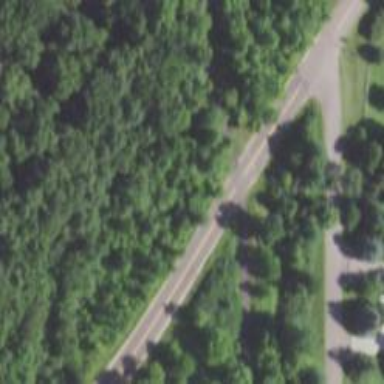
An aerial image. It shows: Unmarked asphalt crossing on cycleway road.